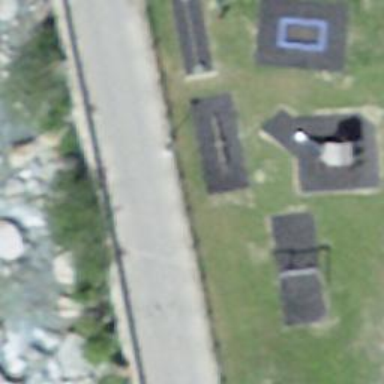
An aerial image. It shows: Playground featuring seesaw.